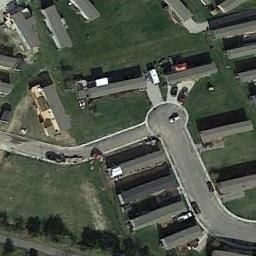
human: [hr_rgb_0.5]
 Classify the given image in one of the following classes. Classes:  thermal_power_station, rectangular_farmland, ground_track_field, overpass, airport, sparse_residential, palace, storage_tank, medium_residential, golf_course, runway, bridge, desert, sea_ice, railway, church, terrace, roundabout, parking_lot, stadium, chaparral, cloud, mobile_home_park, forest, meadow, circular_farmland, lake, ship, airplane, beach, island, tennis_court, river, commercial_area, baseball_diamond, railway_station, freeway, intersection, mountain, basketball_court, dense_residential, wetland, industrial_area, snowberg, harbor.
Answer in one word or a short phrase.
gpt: mobile_home_park